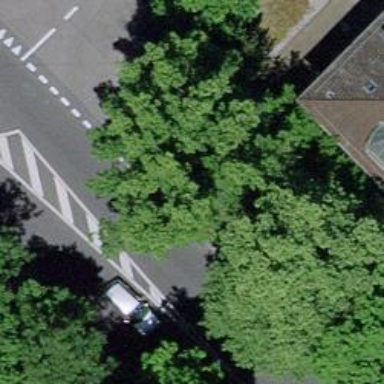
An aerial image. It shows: Tree-lined avenue.